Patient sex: M
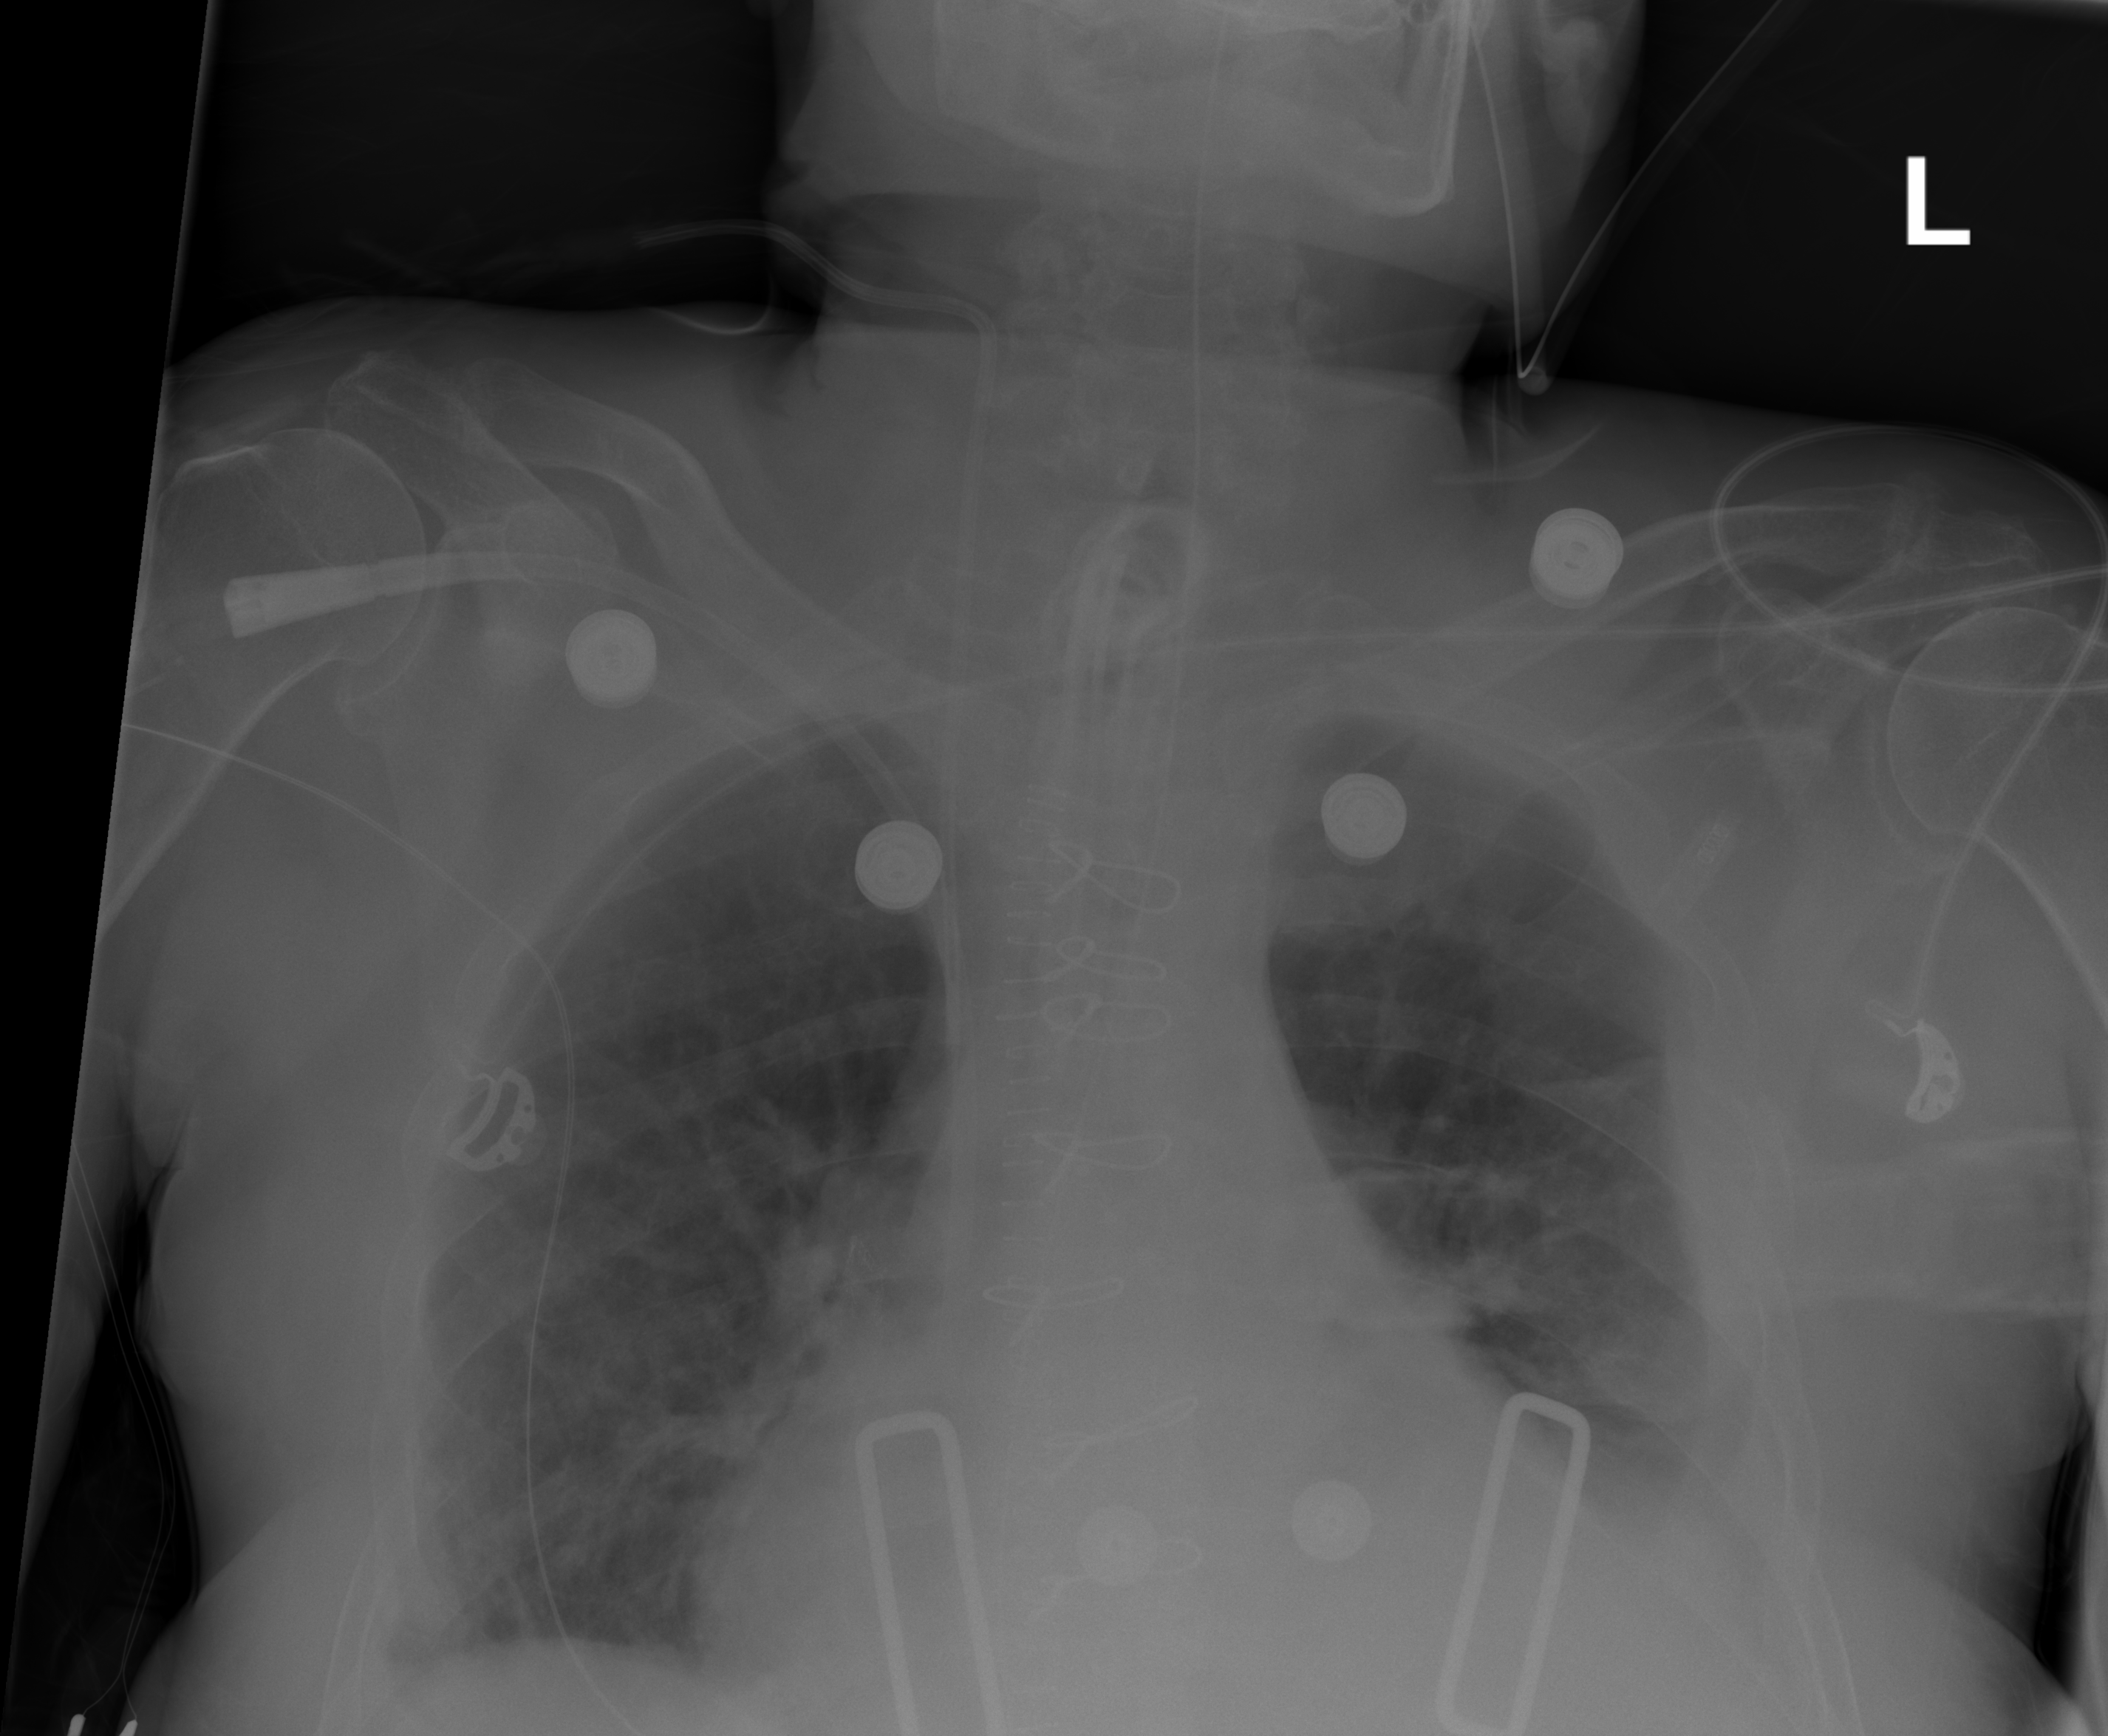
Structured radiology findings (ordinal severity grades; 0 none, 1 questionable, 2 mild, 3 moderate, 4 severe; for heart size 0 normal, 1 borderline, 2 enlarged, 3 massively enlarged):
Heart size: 2
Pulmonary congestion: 2
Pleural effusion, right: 1
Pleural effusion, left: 1
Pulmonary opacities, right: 2
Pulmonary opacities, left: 2
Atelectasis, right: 2
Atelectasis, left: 2